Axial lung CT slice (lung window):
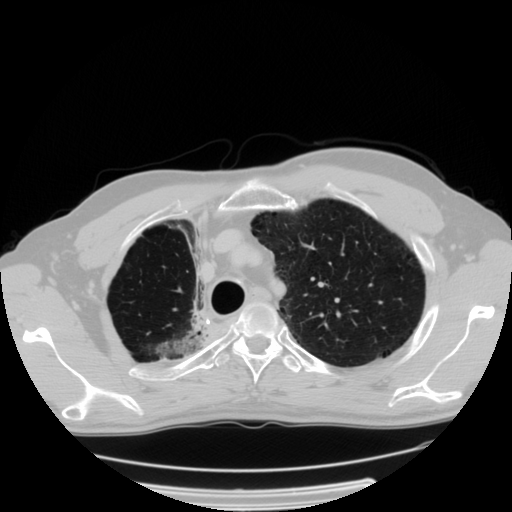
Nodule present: no